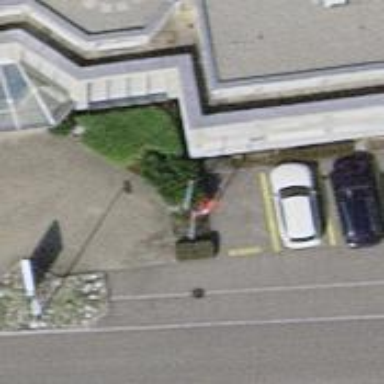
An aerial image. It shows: Flagpole which is man-made.